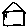
Label: house